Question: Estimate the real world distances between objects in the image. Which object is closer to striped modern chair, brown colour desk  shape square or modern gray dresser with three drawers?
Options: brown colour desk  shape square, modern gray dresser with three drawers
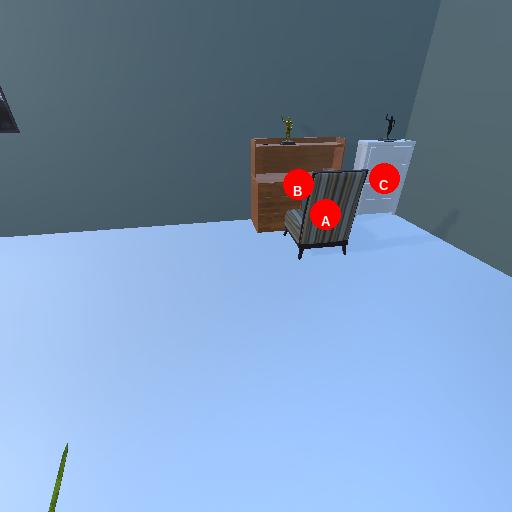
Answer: brown colour desk  shape square